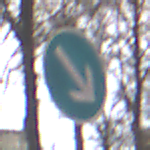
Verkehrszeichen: VorgeschriebeneVorbeifahrtRechts
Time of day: Midday
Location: Outdoor (Nature)
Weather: Overcast
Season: NotSpecified
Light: Natural